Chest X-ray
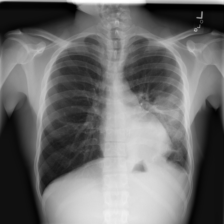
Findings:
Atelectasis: negative
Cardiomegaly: negative
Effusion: negative
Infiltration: negative
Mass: negative
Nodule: negative
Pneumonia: negative
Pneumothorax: negative
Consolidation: positive
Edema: negative
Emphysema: negative
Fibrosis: negative
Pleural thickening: negative
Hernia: negative